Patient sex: M
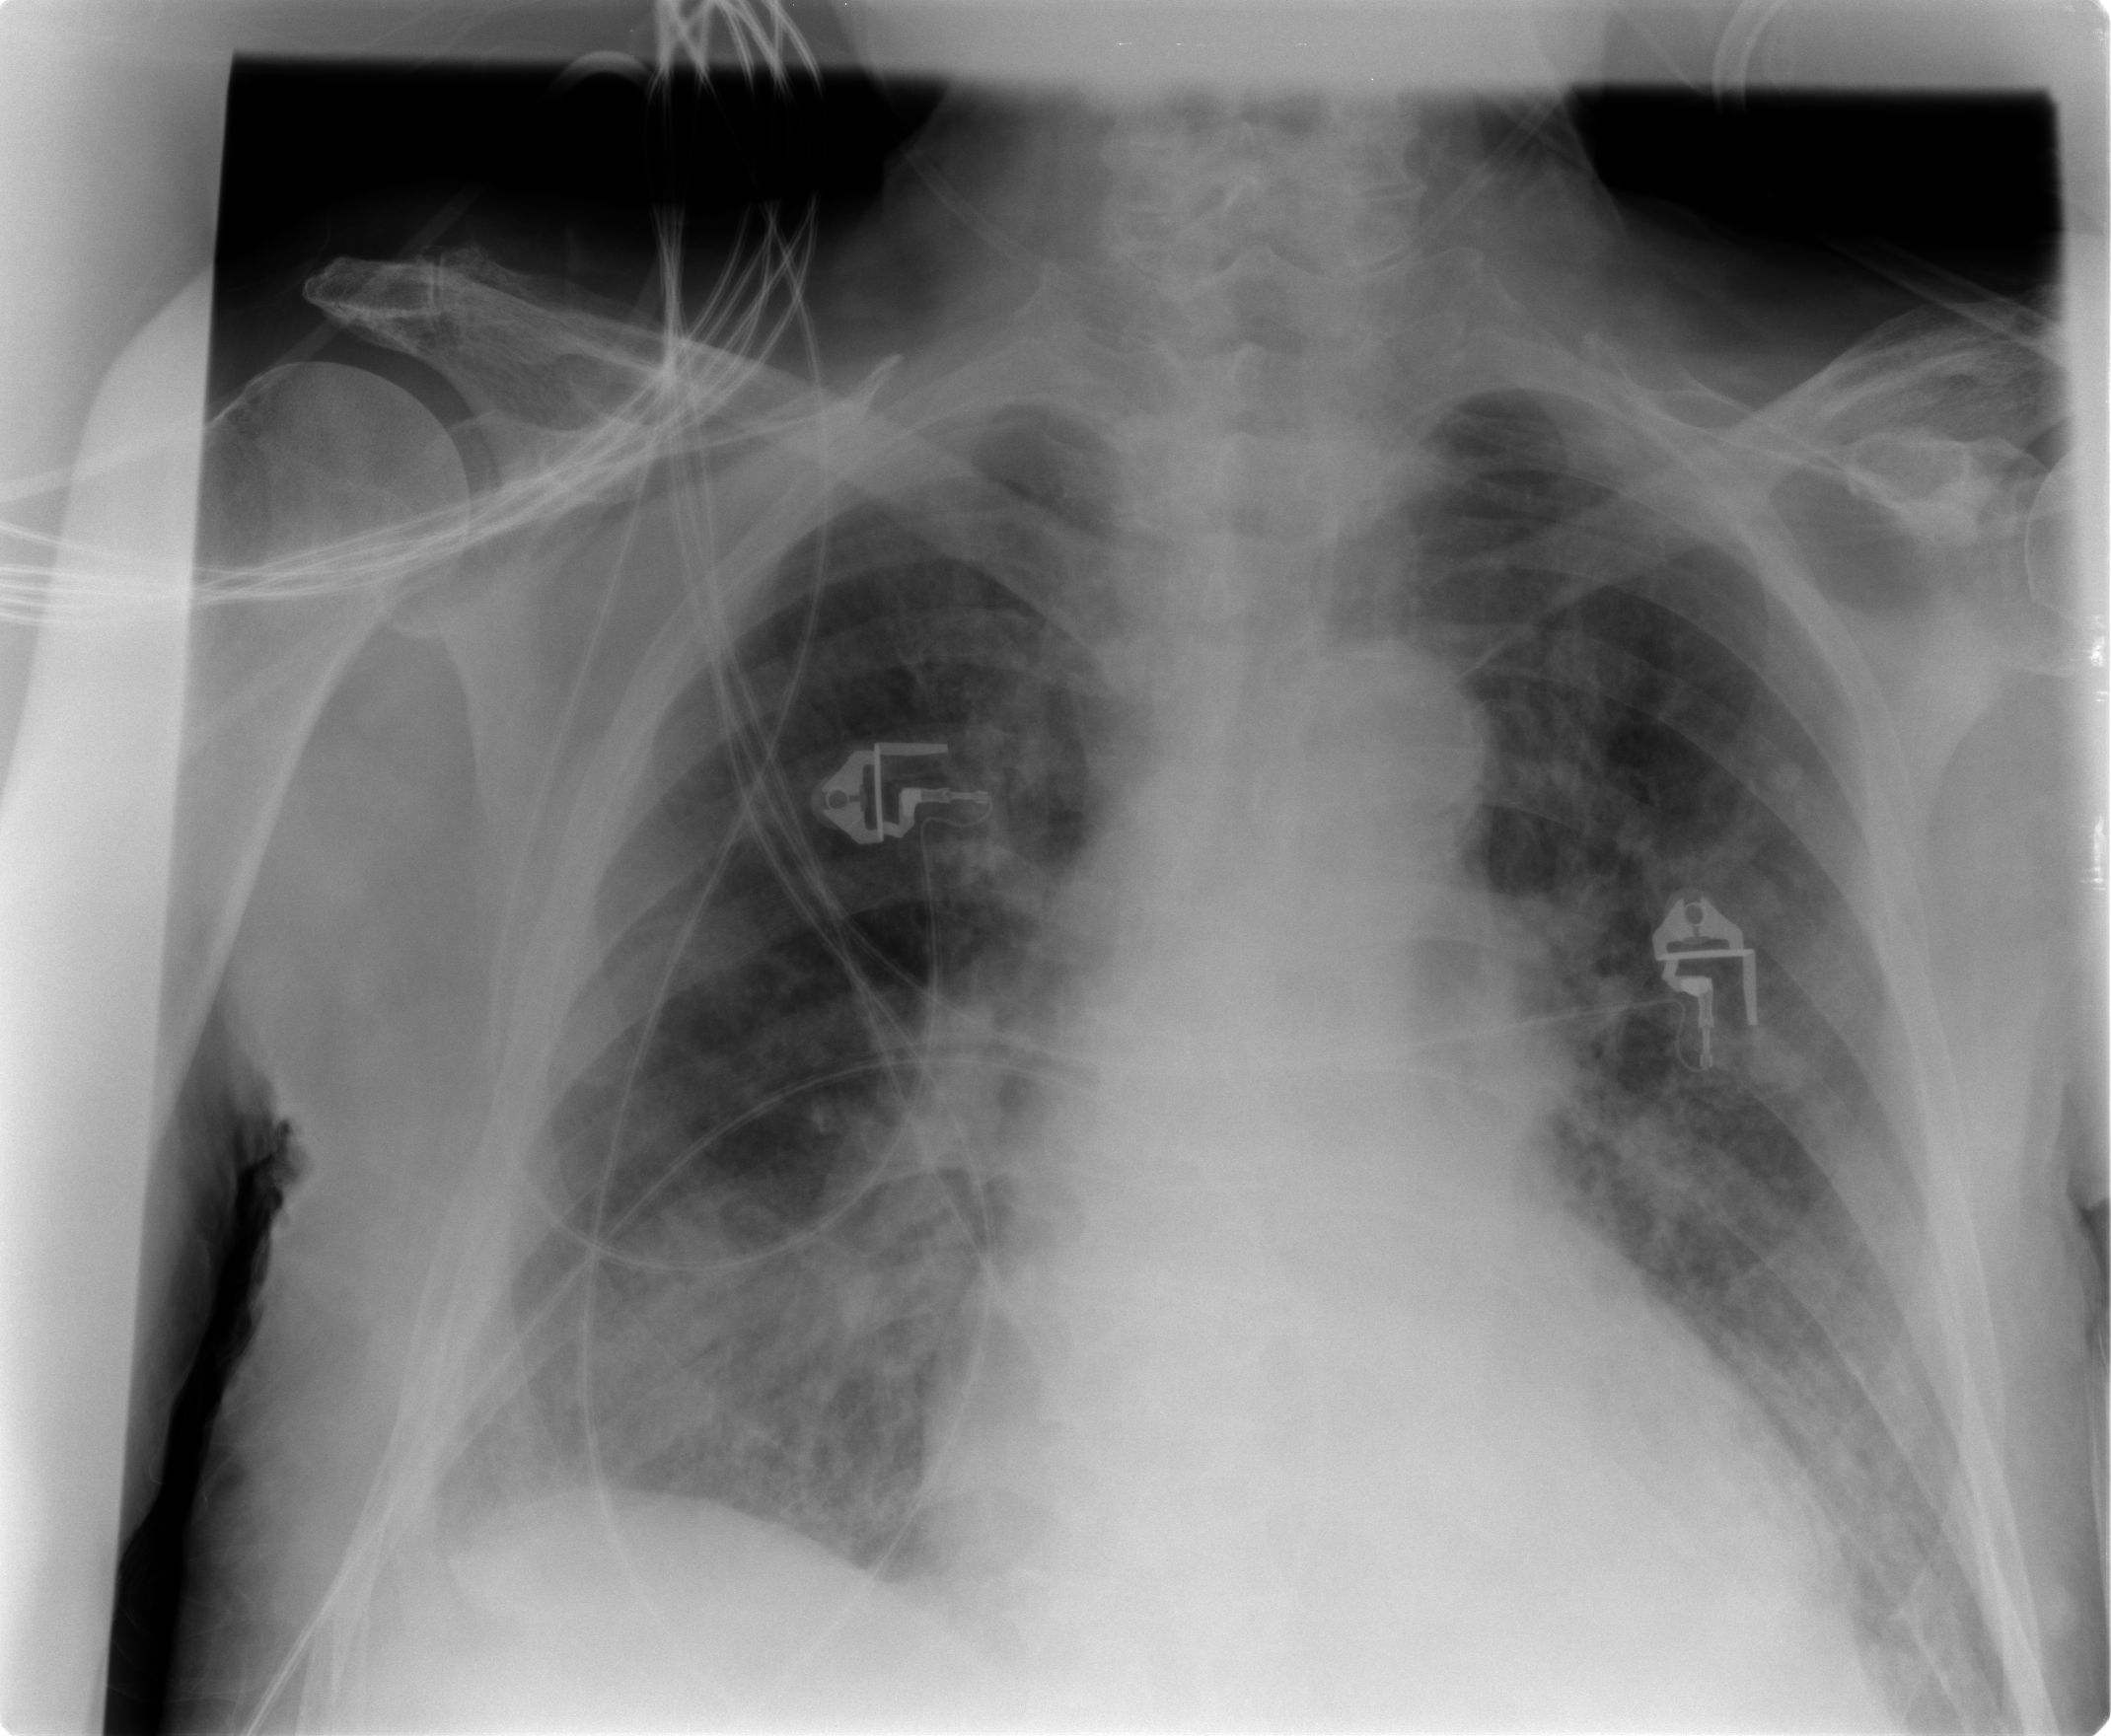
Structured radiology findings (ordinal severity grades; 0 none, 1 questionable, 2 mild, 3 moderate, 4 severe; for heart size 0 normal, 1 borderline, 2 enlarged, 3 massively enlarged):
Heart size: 2
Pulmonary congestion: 2
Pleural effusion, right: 2
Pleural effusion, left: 0
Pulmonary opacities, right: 2
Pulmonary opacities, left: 2
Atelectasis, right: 2
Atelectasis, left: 2